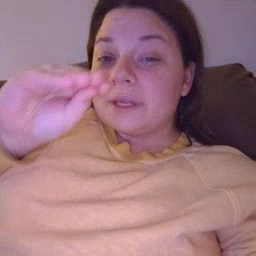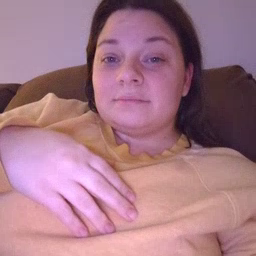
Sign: kiss